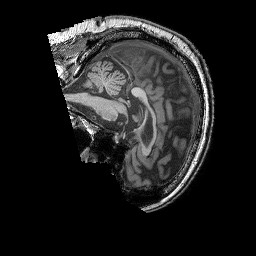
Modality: T1w
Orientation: sagittal
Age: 49
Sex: male
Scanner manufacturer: siemens
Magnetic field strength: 3 T
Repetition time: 2.25 s
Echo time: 0.00411 s